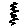
Label: zigzag